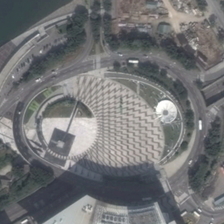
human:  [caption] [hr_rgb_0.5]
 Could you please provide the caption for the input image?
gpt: some green trees are around an almost oval square .

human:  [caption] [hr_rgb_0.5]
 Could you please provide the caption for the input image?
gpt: some green trees are around an almost oval square .

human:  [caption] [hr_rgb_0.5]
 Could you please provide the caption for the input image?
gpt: some green trees are around an almost oval square .

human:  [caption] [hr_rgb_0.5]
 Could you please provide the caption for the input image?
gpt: some green trees are around an almost oval square .

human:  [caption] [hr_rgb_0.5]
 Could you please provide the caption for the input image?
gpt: some green trees are around an almost oval square .